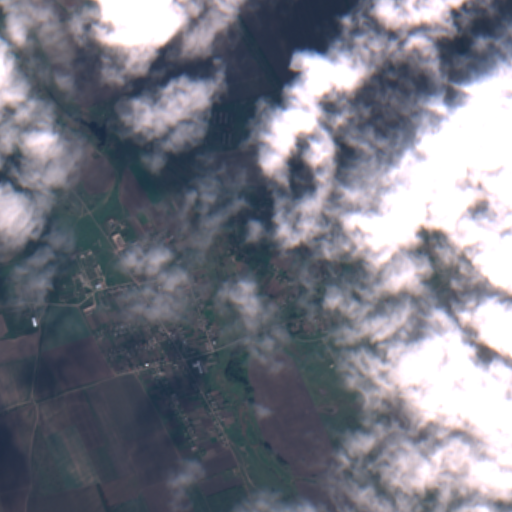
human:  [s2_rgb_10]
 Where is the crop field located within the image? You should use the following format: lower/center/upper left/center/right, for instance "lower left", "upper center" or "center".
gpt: There is no crop field in the image.